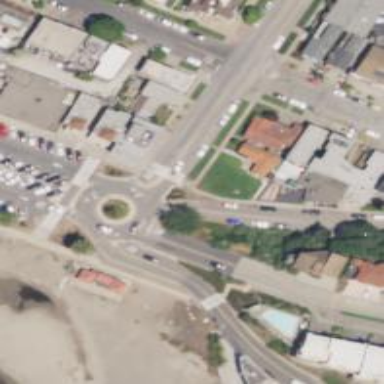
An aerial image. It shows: Secondary road around roundabout.